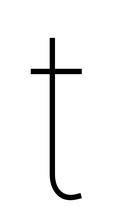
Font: Inter_Thin